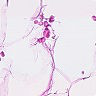
Metastatic tissue present: no